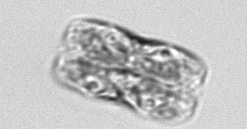
Label: pennate_morphotype1